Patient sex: F
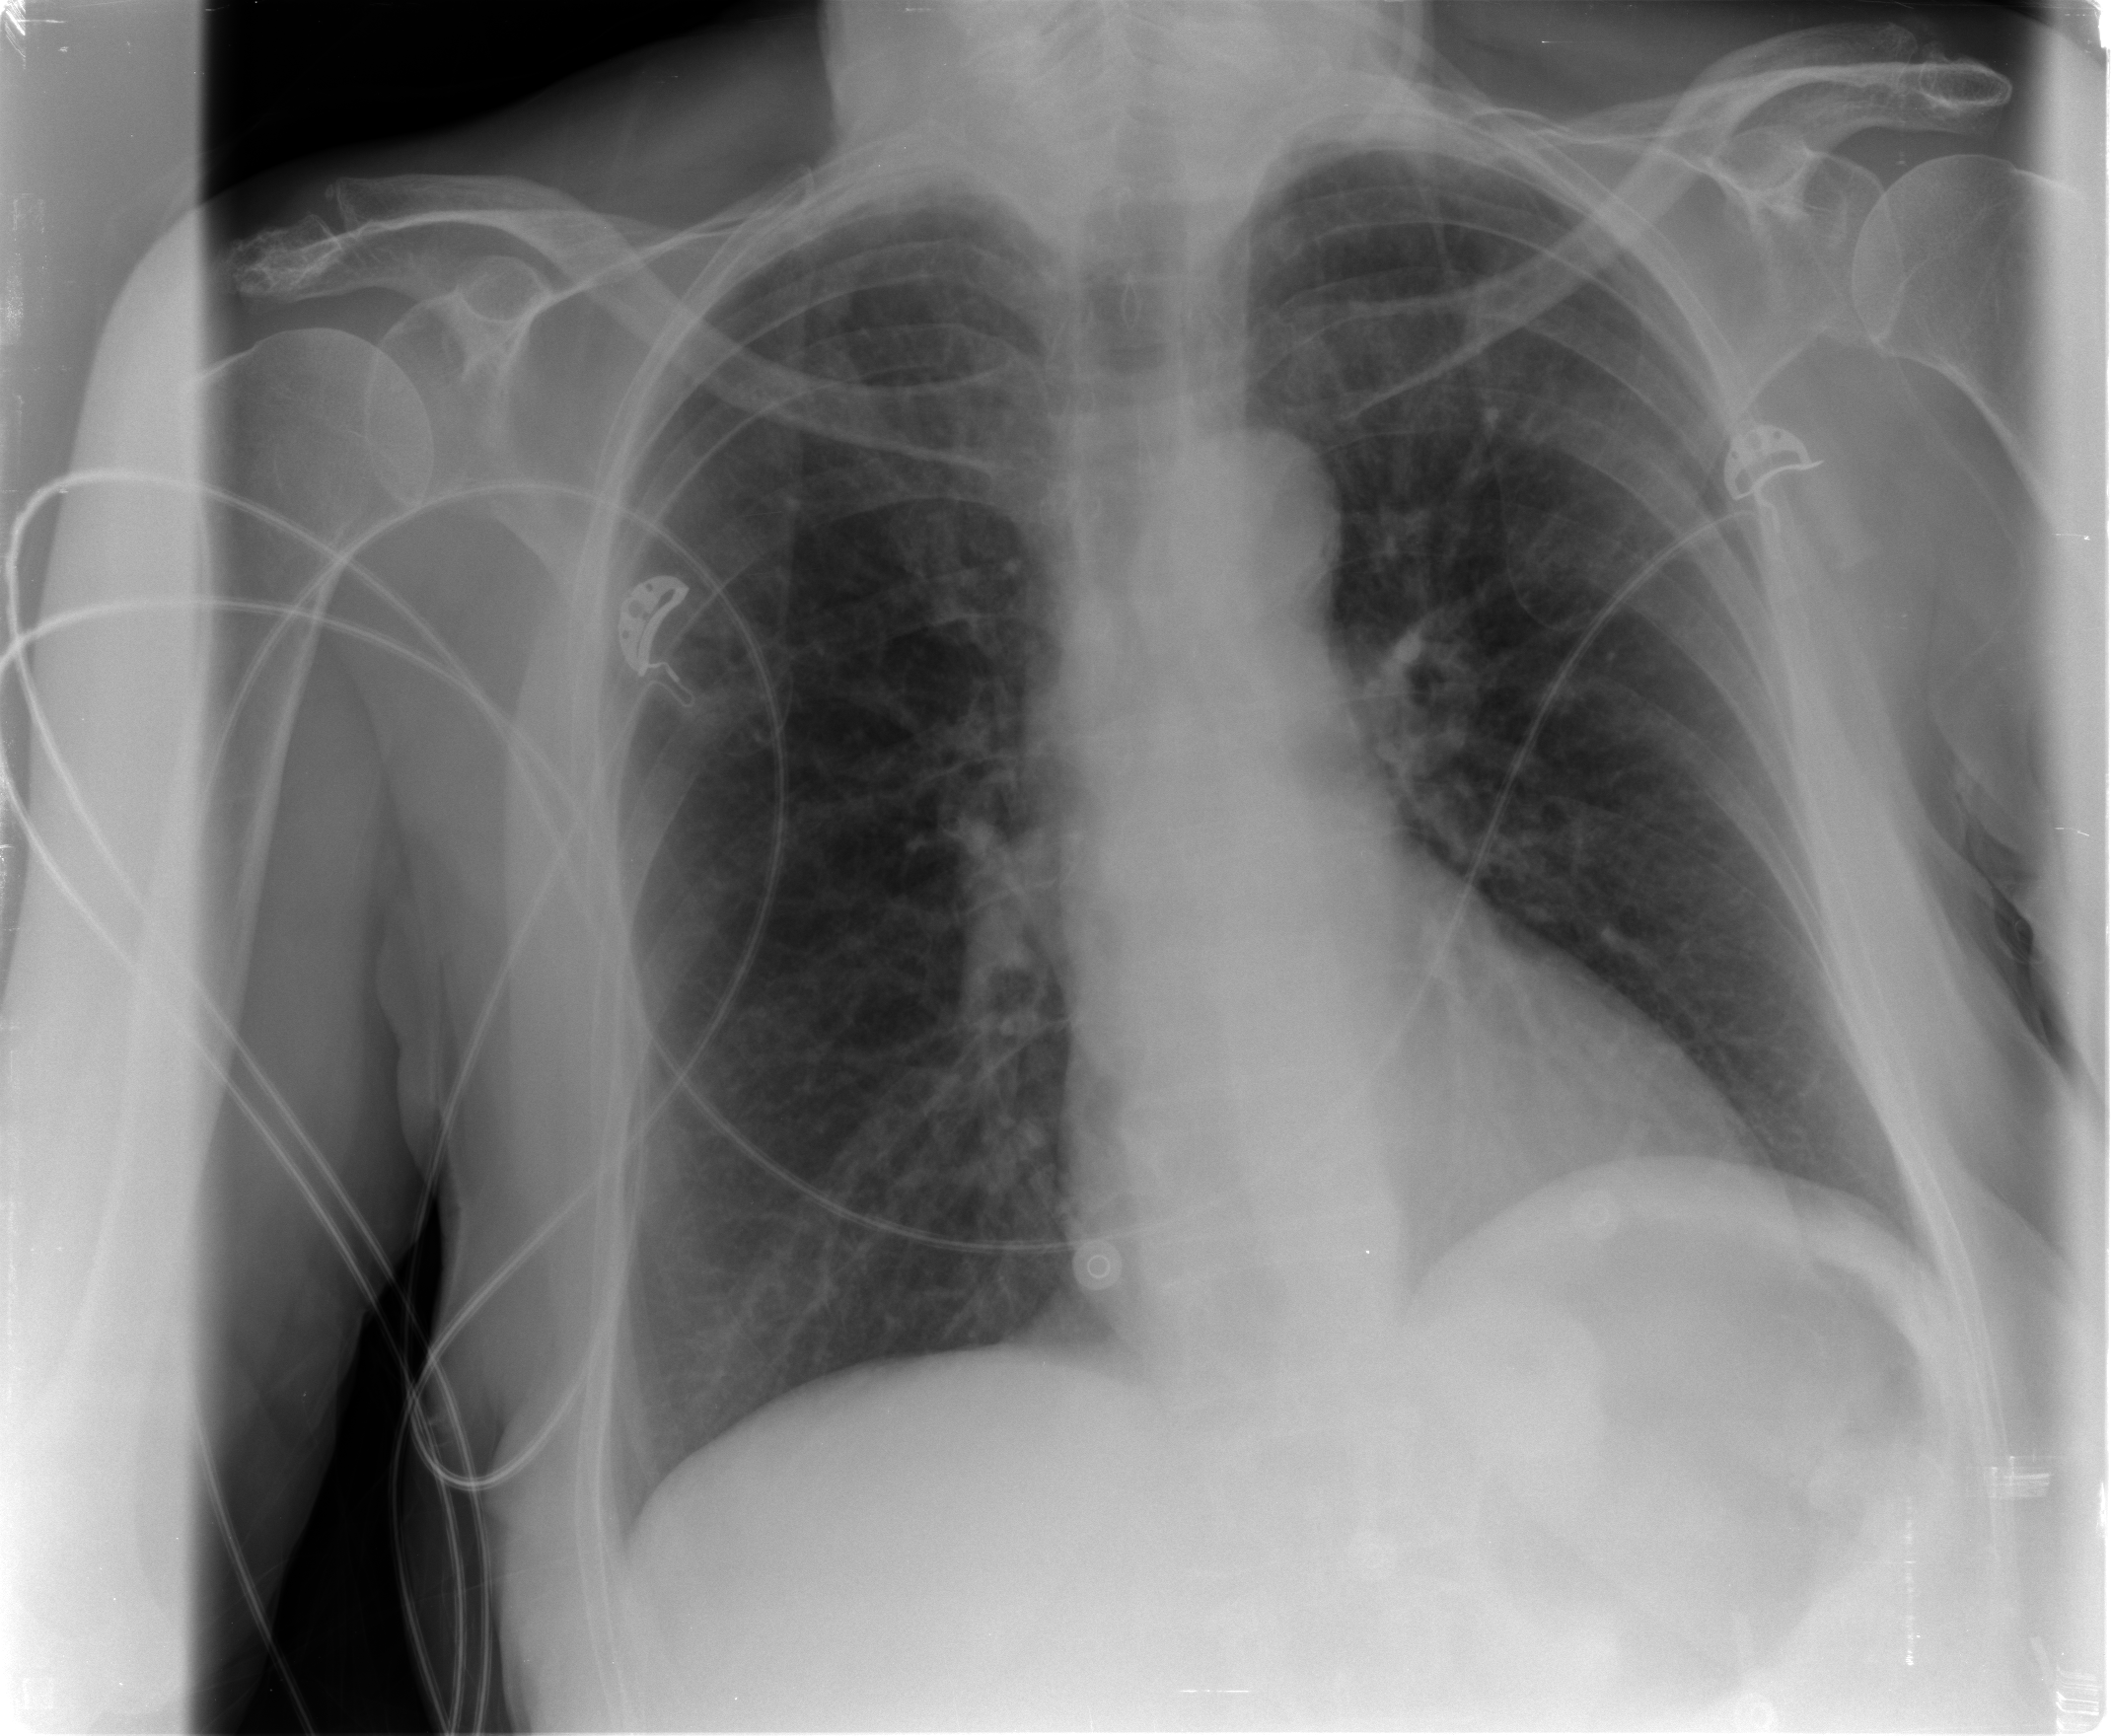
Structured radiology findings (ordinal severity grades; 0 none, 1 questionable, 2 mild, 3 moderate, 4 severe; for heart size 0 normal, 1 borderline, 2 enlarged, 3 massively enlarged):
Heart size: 0
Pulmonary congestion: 1
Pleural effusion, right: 0
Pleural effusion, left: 0
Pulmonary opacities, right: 0
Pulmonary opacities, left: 0
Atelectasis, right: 0
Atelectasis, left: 0